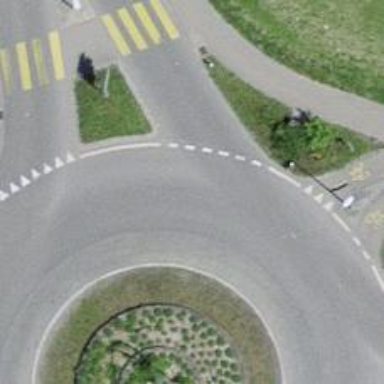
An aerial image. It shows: Secondary road with asphalt surface leading to roundabout.